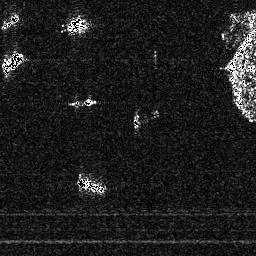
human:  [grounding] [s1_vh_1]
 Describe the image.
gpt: In the satellite image, there is  <ref>1 medium ship </ref> <box>[[0, 18, 8, 29, 0]]</box> located at top left,  <ref>2 small ship </ref> <box>[[0, 5, 7, 11, 0], [25, 5, 33, 12, 0]]</box> located at top left,  <ref>1 small ship </ref> <box>[[26, 37, 36, 41, 0]]</box> located at center,  <ref>1 small ship </ref> <box>[[29, 68, 40, 75, 0]]</box> located at bottom.